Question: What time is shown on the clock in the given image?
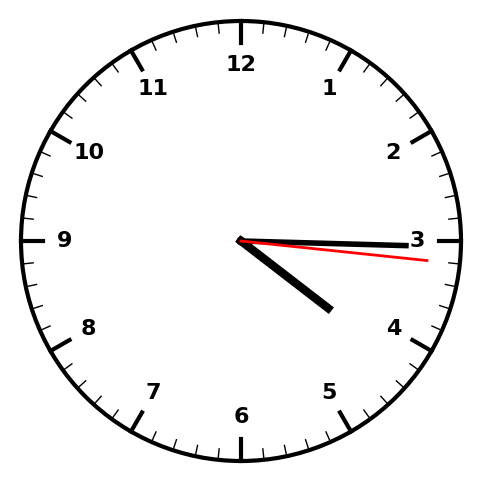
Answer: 04:15:16